Question: Count the number of objects in the diagram.
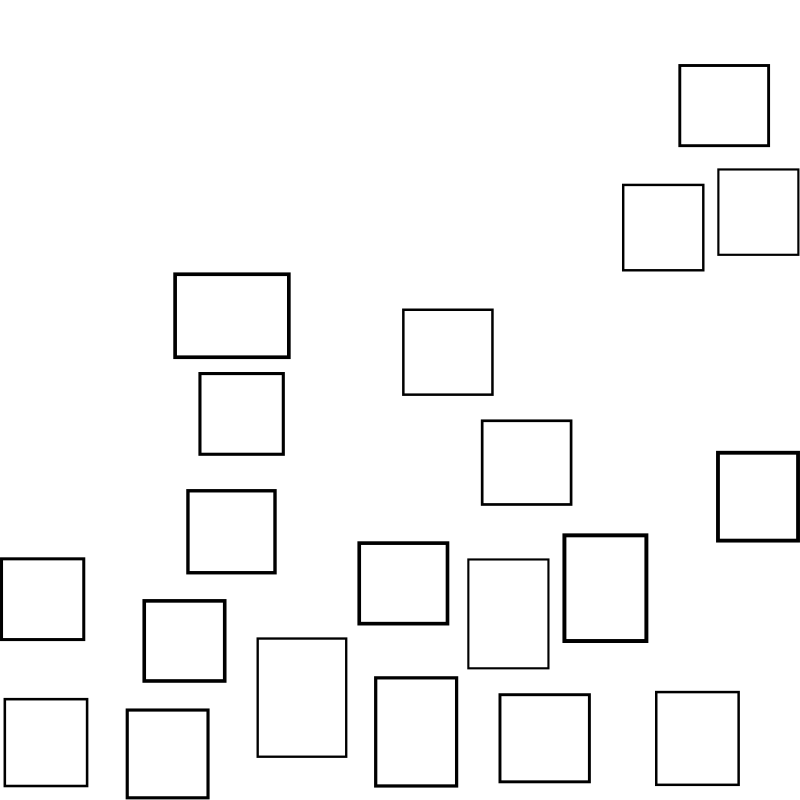
Answer: 20